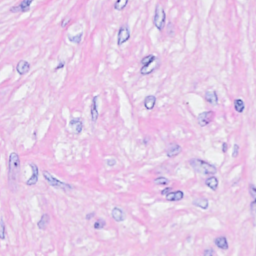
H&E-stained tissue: Breast